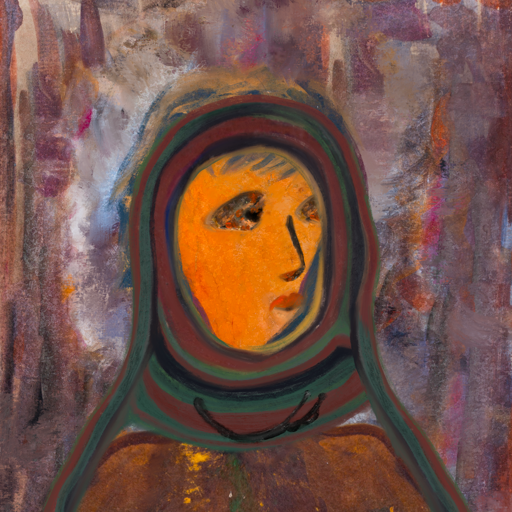
Background: Hypocrite, Head And Neck Side: Hypocrite_w_Hair, Face Side: Gypsy_Queen, Bust: Comrade, Hair Side: In_The_Sun, Head Accessory: After_Raid_Scarf, Second Necklace: Blank, Necklace: Orphan, Baby: Blank